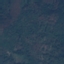
Land use / land cover: Forest